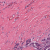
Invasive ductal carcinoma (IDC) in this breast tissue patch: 1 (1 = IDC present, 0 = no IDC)